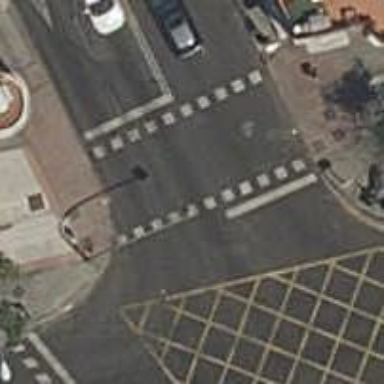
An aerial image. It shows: Road with traffic signals at the crossing.